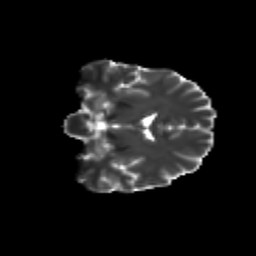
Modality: T2w
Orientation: coronal
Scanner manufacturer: siemens
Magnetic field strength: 3 T
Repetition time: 9.2 s
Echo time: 0.084 s